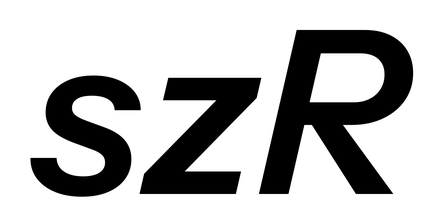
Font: InstrumentSans-Italic_SemiBold_Italic